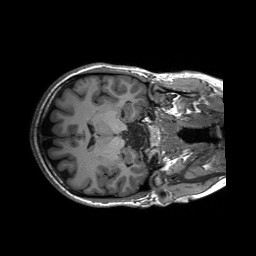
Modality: T1w
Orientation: axial